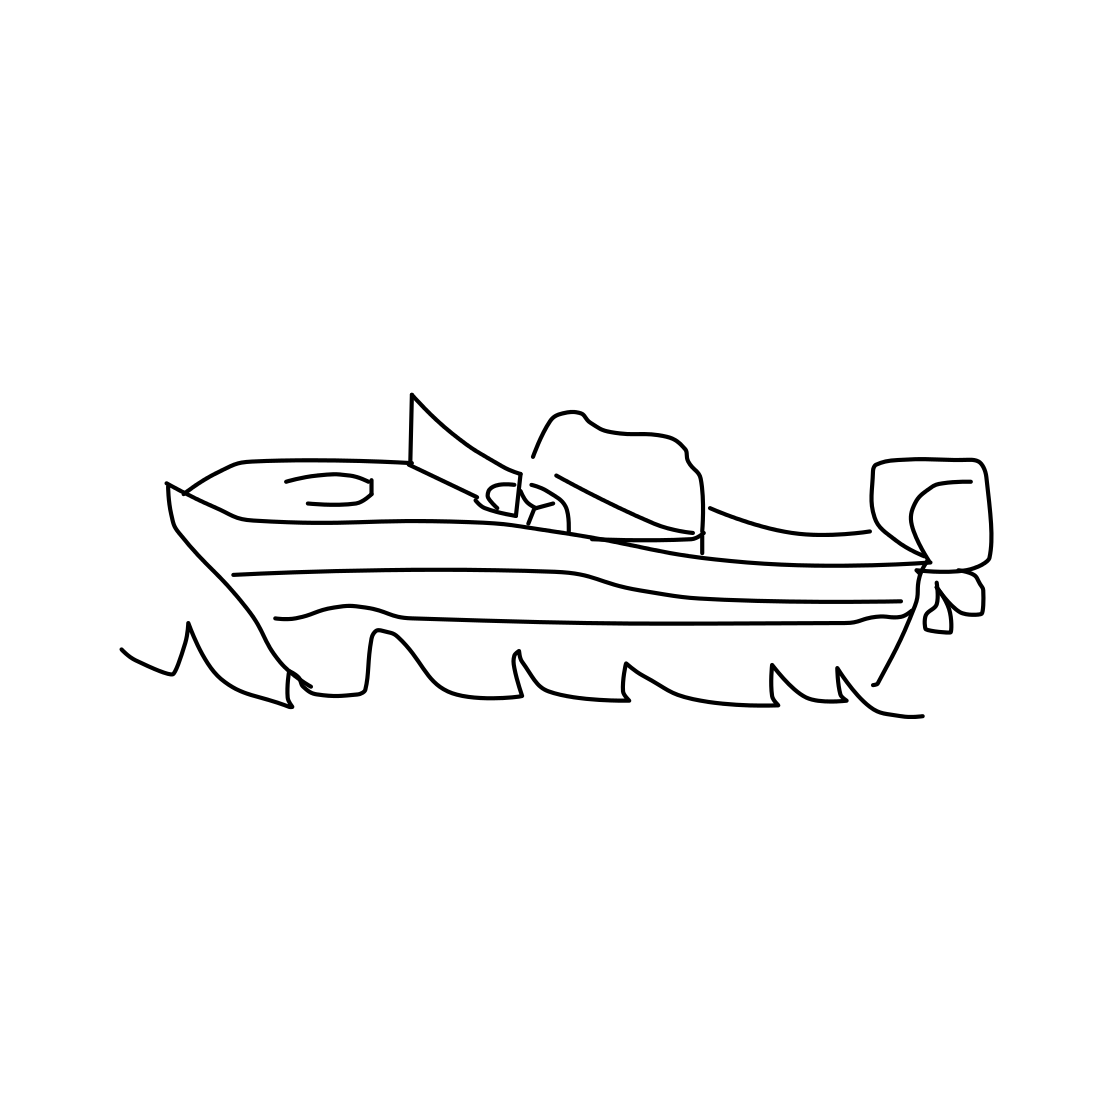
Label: speed-boat